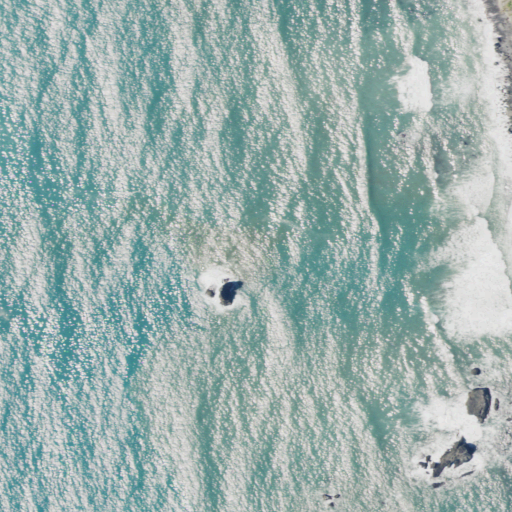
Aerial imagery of island in California named Usal Rock containing open water and barren land